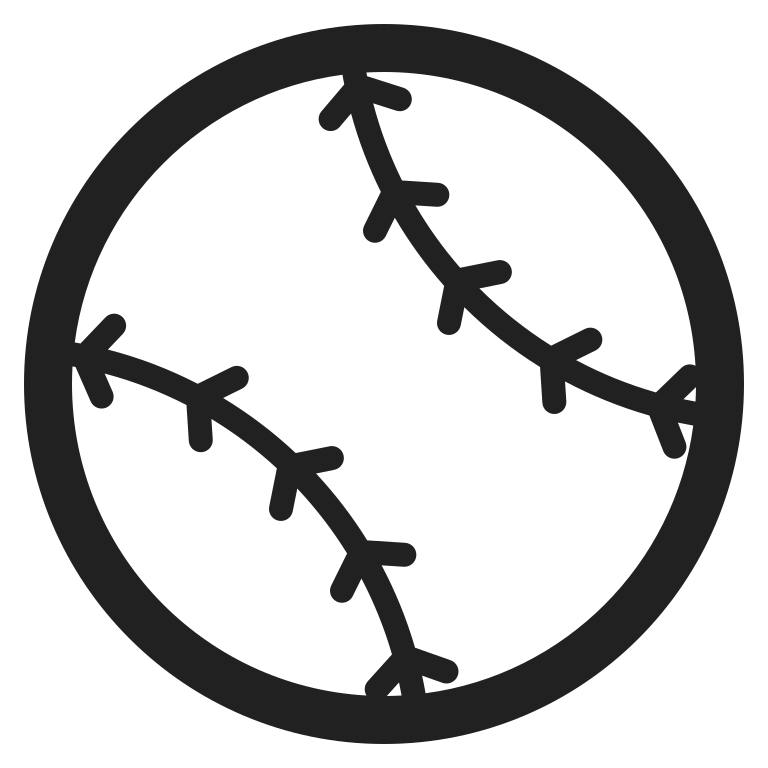
baseball high contrast